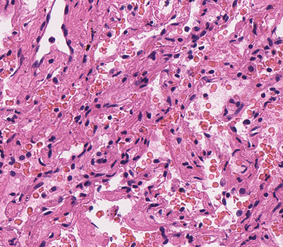
Tumor epithelial tissue: no
Tumor-associated stroma tissue: no
Normal tissue: yes